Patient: sex F, age 58
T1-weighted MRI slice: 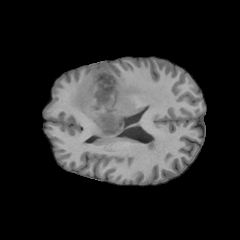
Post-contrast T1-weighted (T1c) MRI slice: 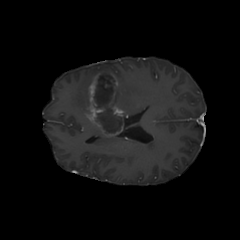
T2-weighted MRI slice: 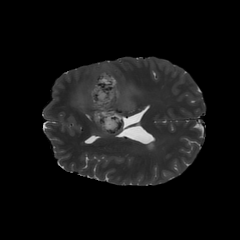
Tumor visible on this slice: yes
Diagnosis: Glioblastoma, IDH-wildtype
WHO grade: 4